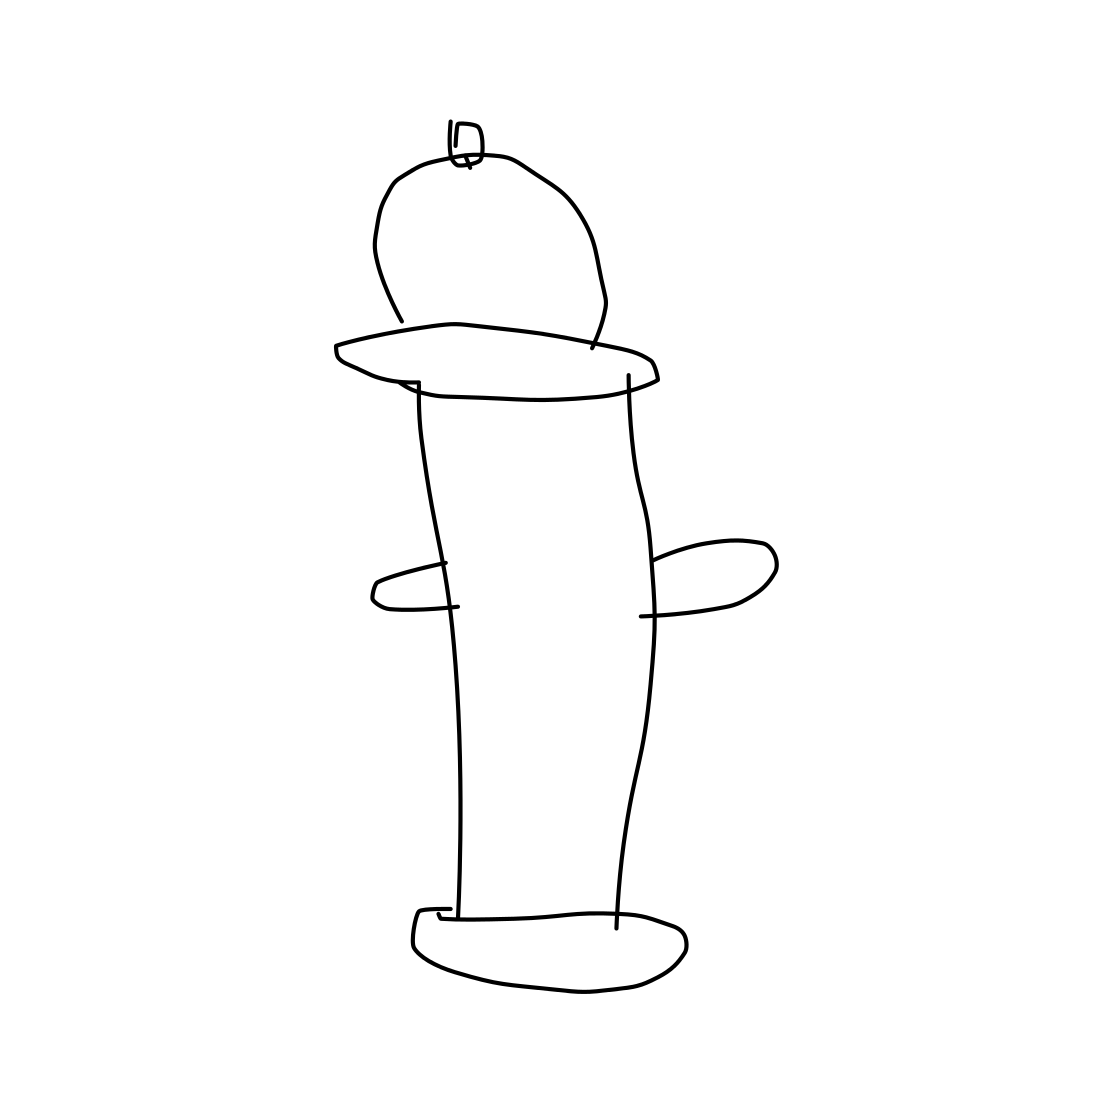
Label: fire hydrant